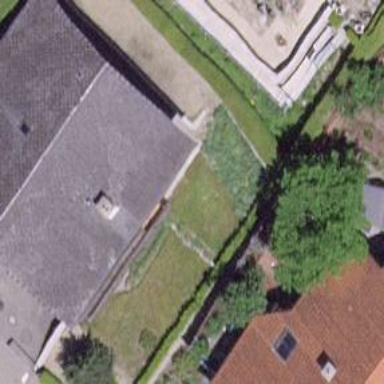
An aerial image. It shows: Detached building.